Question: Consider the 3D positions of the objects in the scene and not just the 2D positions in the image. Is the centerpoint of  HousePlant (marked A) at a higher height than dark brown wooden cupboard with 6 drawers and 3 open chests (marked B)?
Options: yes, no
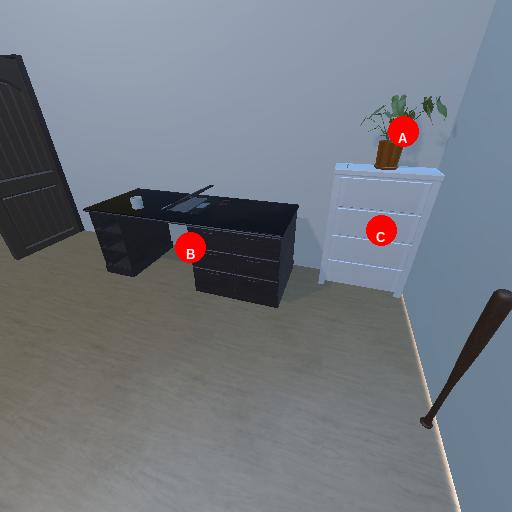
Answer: yes